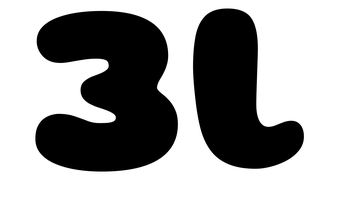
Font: Gluten_Black